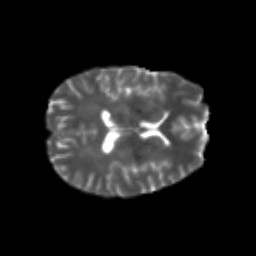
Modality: T2w
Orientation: axial
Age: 22
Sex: female
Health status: healthy
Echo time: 0.074 s